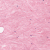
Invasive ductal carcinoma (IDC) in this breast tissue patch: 0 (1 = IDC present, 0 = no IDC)